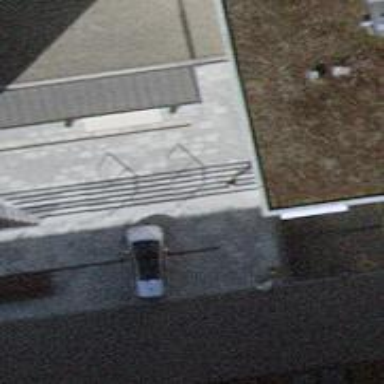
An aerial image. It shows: Set of steps made of paving stones.